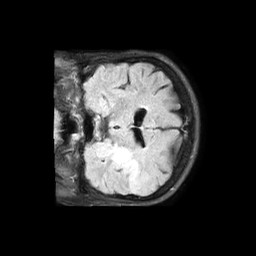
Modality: FLAIR
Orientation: coronal
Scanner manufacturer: philips
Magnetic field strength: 1.5 T
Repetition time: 6 s
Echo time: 0.1027 s